Chest X-ray:
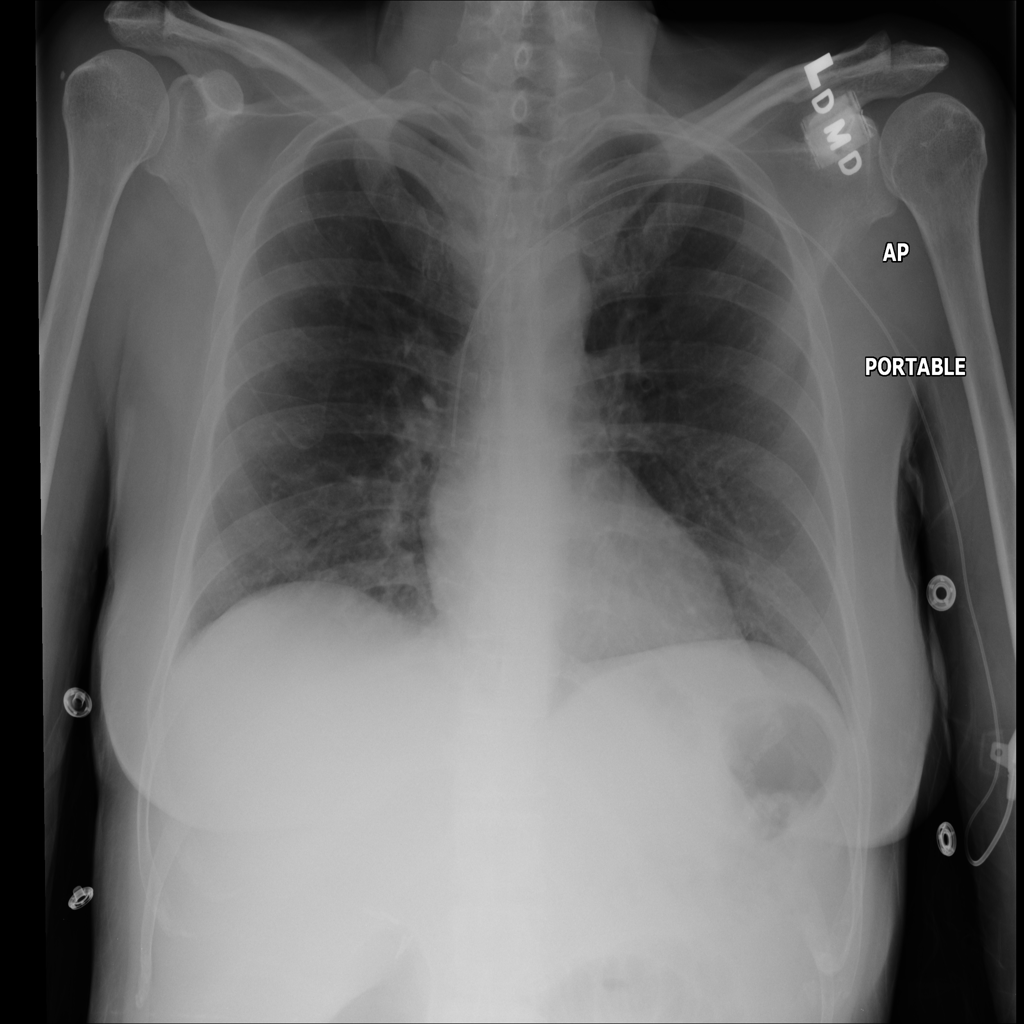
No abnormal finding: yes